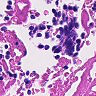
Metastatic tissue present: no